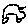
Label: car